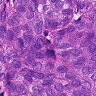
Metastatic tissue present: yes